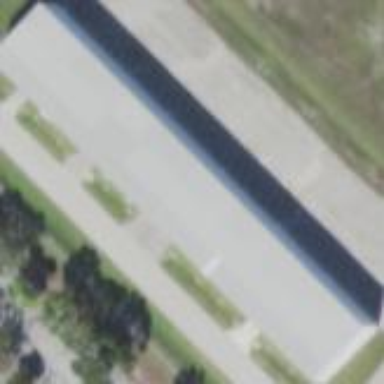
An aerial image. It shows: Building that is hangar at the airport.